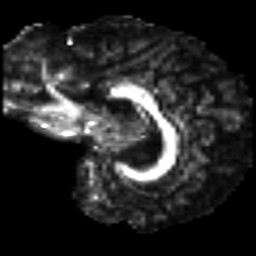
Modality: FA
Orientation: sagittal
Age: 21
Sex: female
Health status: healthy
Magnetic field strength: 3 T
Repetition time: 8.4 s
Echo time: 0.0926 s